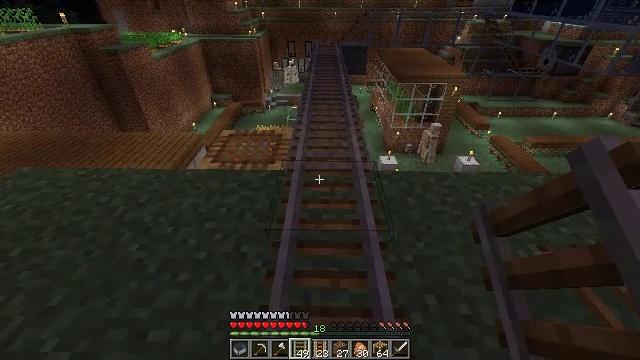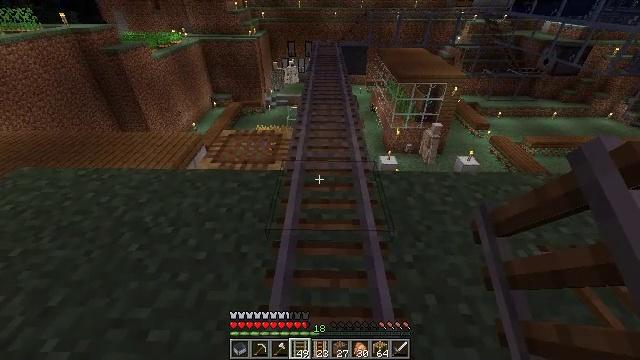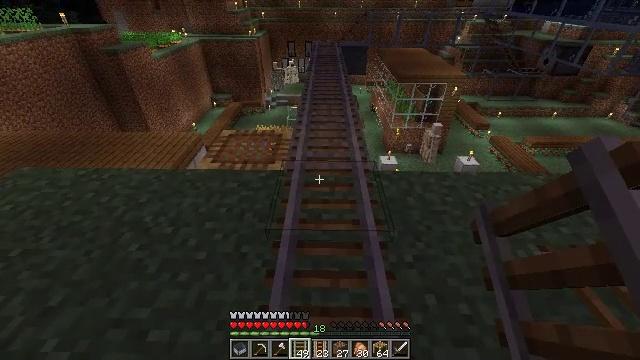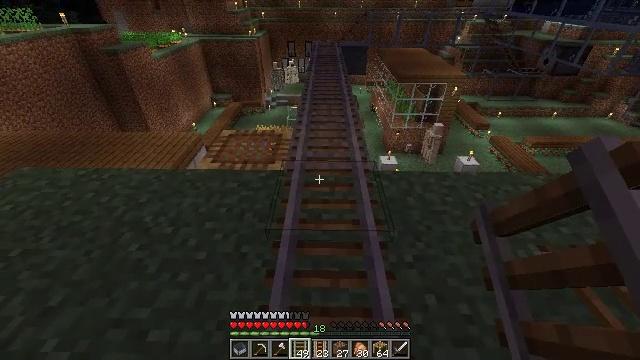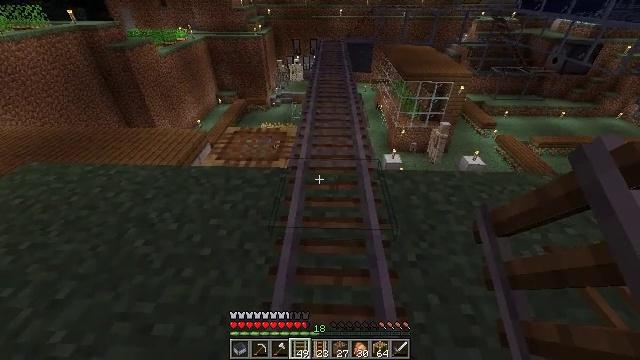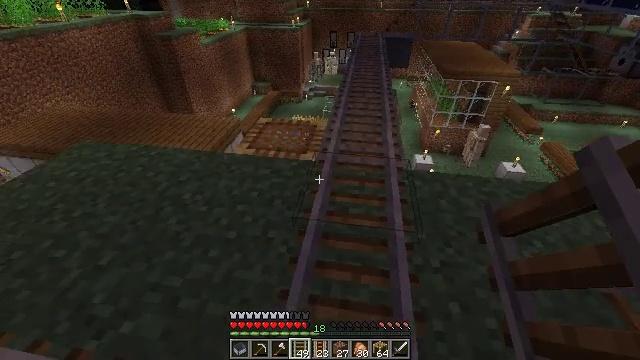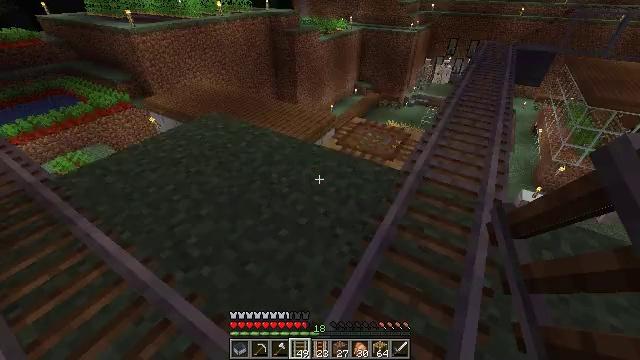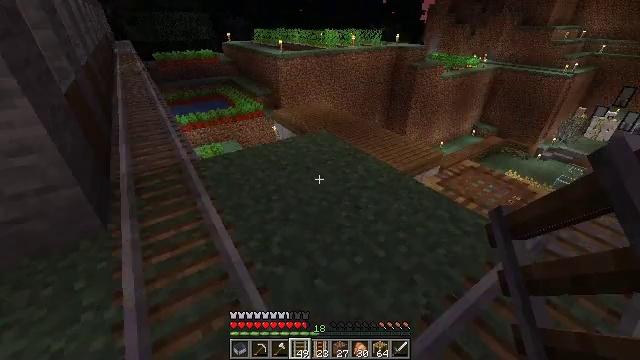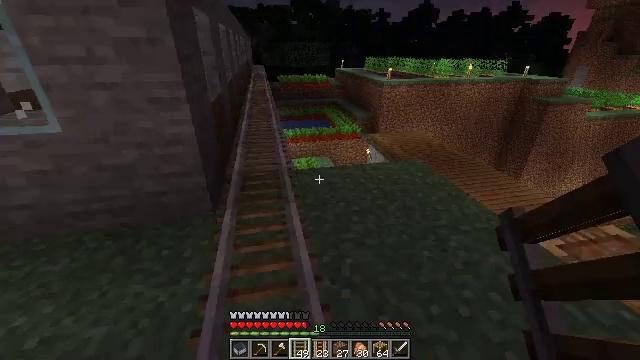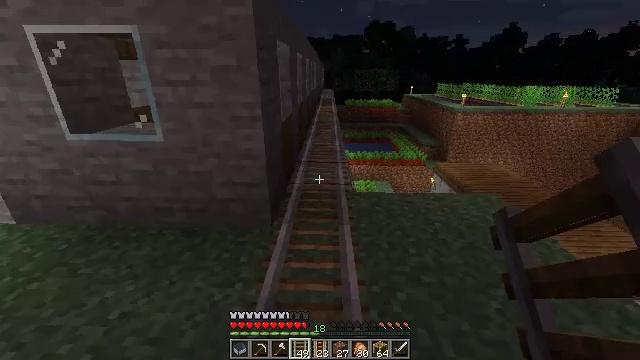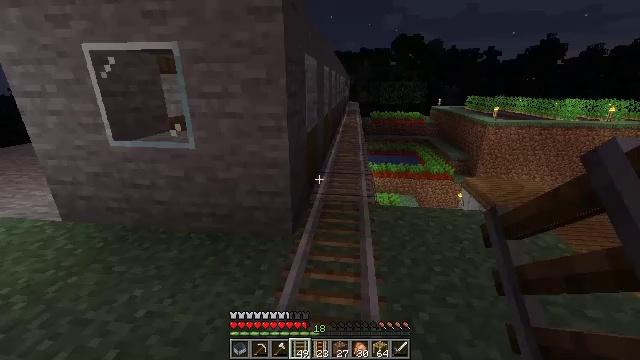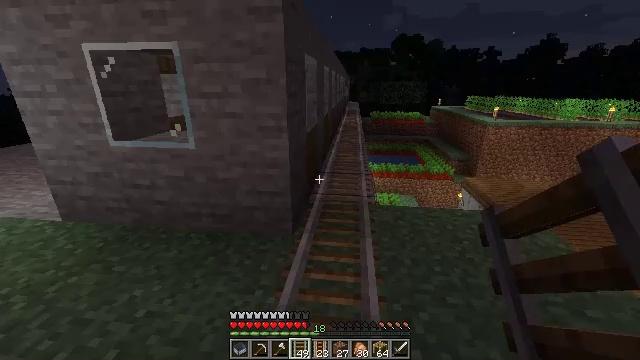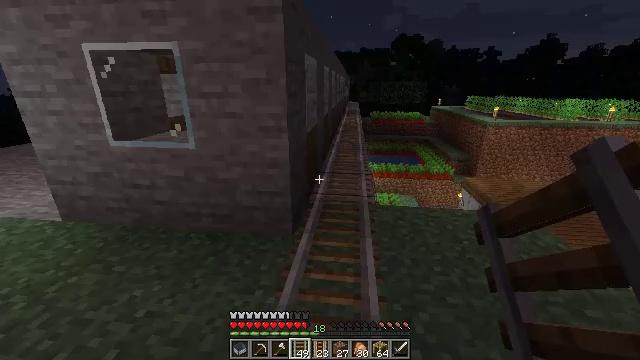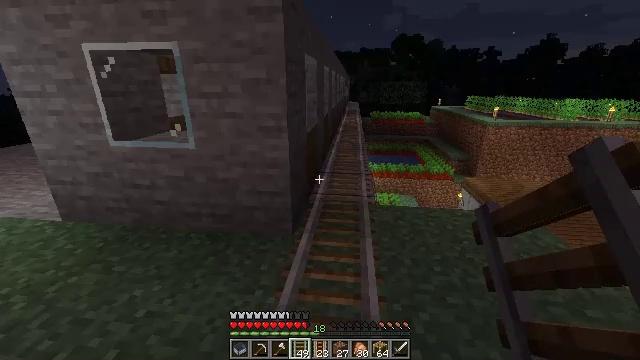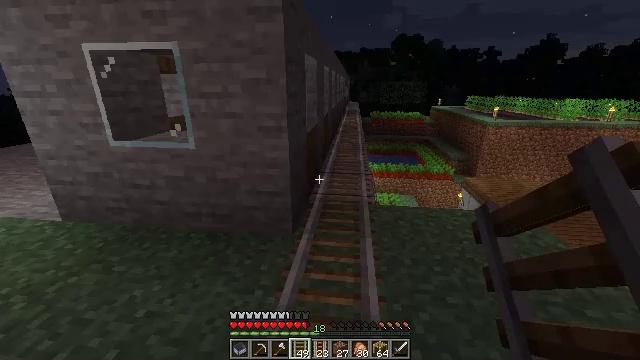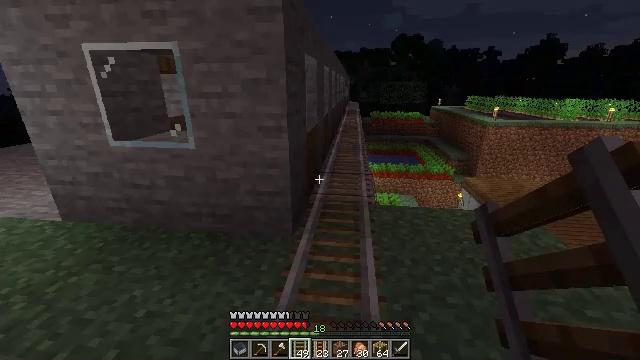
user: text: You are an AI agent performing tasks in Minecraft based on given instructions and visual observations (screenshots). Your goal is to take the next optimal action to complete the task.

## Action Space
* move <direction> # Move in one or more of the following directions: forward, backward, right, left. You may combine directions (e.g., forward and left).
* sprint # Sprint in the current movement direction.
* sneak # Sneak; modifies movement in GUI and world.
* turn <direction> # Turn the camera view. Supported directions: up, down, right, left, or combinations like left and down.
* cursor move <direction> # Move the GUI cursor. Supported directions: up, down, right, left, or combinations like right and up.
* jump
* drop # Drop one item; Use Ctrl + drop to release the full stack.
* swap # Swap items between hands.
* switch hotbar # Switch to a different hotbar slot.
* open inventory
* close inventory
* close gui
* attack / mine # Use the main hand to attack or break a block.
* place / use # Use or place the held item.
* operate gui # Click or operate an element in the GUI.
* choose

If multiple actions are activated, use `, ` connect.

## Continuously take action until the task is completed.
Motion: motion action
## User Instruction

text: Mine the smooth stone.
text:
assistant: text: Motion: no_op
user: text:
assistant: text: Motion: no_op
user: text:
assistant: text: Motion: no_op
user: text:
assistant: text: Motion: turn left
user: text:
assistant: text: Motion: turn left and down
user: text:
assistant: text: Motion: turn left
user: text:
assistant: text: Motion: turn left and up
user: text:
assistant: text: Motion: turn left and up
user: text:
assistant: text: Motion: turn left and up
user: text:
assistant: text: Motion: turn left and up
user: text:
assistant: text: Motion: no_op
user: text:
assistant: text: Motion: no_op
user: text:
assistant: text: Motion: no_op
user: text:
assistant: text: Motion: no_op
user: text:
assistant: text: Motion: no_op
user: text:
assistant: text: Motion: no_op
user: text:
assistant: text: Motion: no_op
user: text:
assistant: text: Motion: no_op
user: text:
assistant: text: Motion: no_op
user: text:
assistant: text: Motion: turn right
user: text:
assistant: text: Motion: turn right and down
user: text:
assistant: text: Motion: turn right
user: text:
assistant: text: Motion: turn right
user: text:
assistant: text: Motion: turn right and up
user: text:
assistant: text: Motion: turn right and up
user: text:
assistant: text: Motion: turn right
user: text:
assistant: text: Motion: no_op
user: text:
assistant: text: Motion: no_op
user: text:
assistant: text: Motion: no_op
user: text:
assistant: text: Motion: no_op